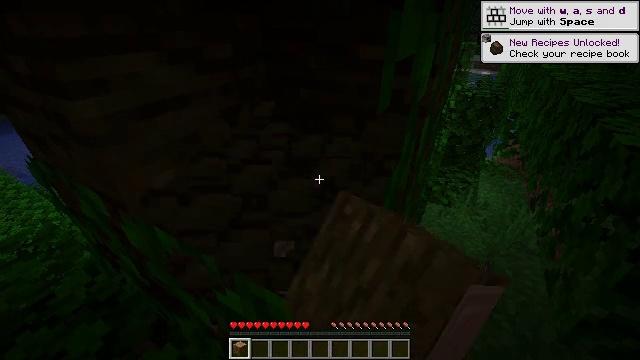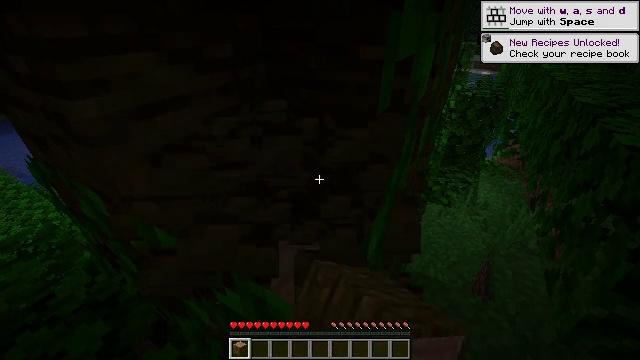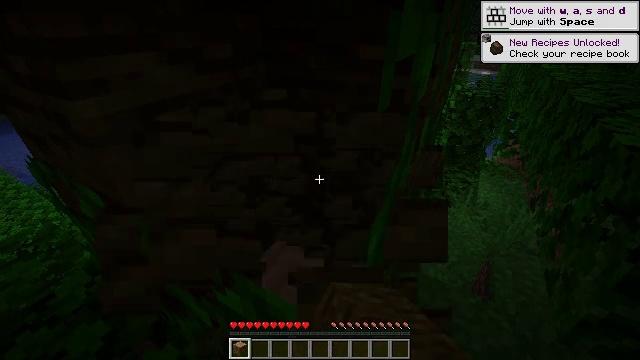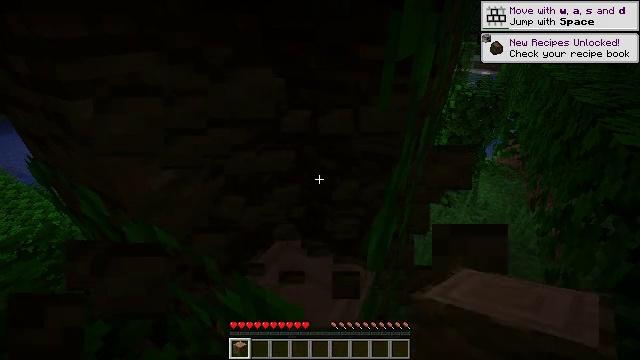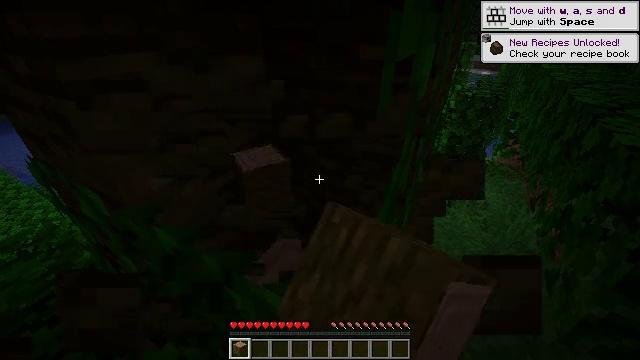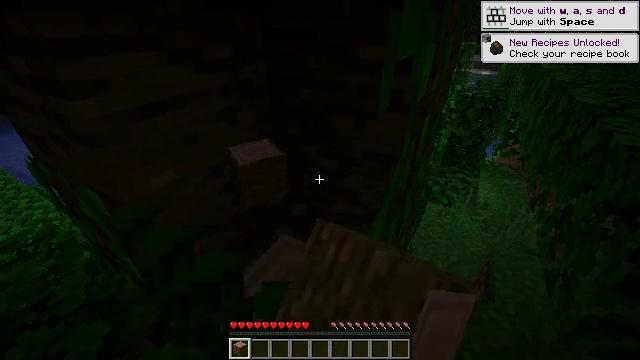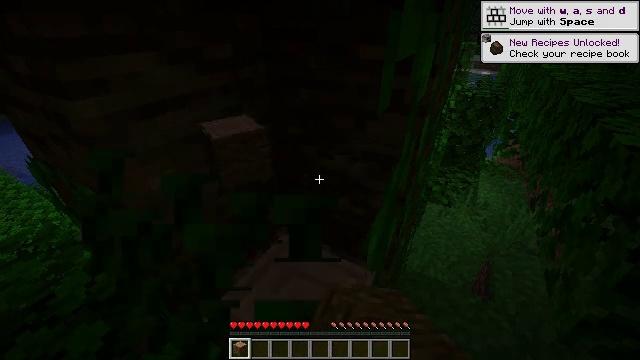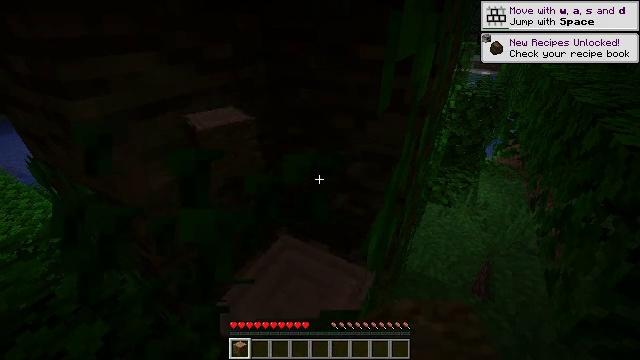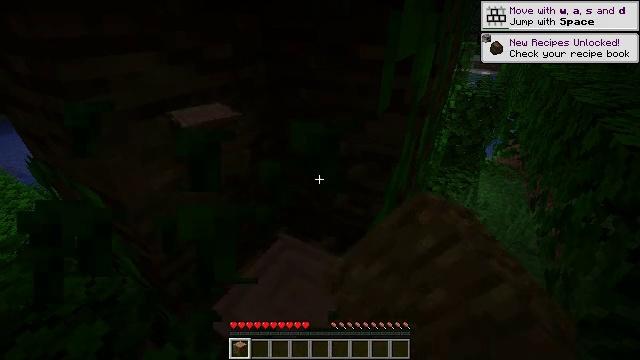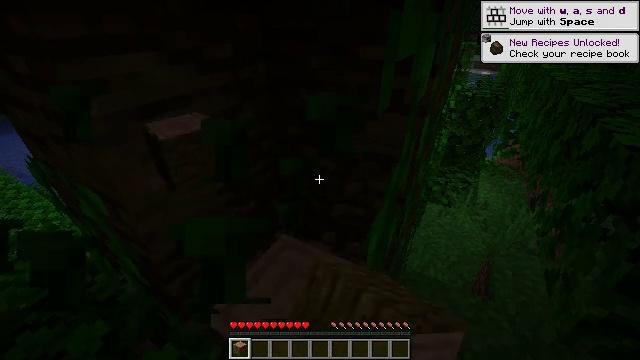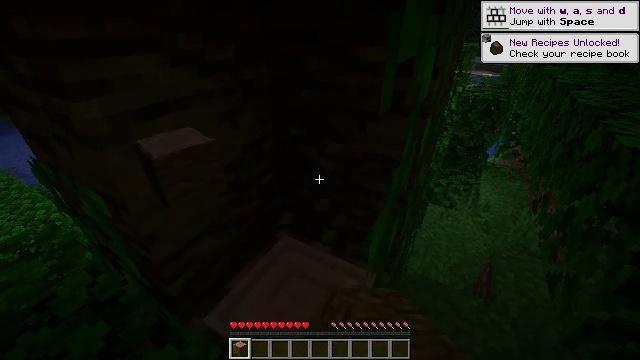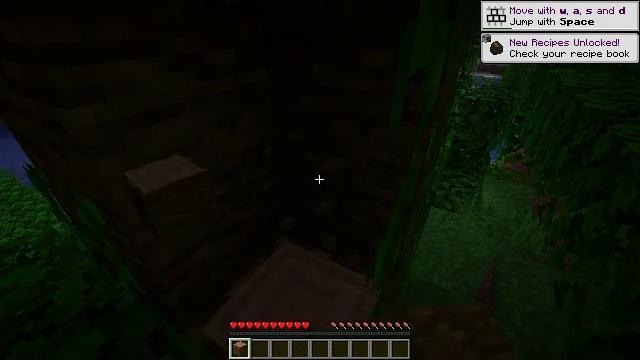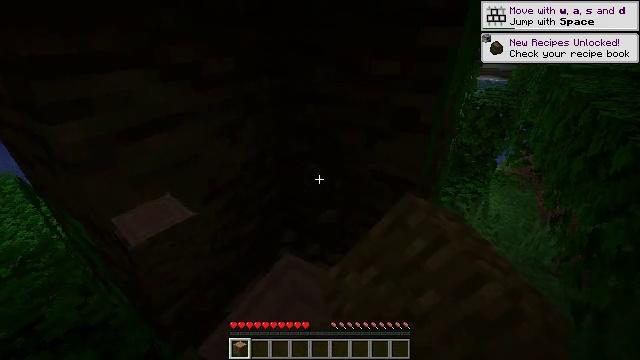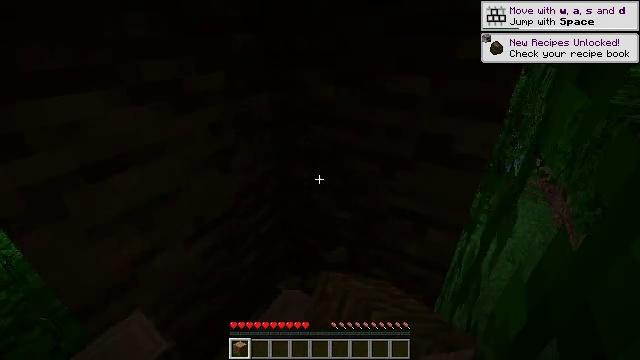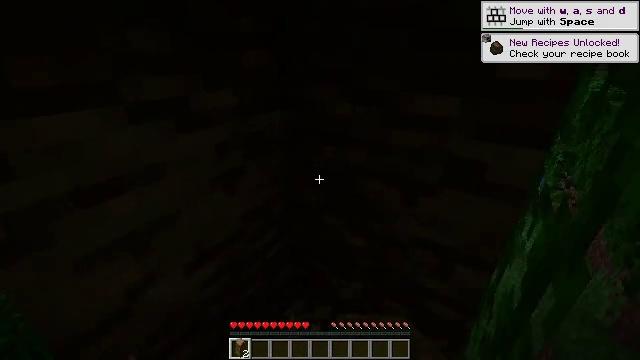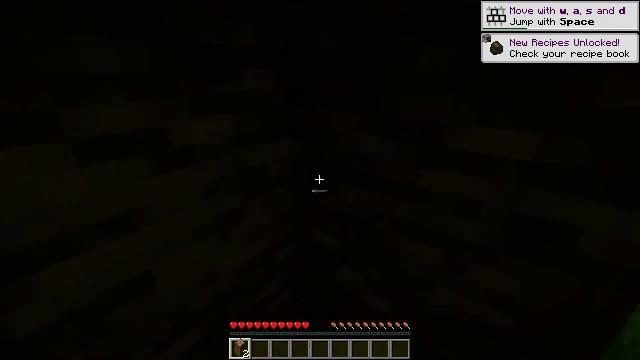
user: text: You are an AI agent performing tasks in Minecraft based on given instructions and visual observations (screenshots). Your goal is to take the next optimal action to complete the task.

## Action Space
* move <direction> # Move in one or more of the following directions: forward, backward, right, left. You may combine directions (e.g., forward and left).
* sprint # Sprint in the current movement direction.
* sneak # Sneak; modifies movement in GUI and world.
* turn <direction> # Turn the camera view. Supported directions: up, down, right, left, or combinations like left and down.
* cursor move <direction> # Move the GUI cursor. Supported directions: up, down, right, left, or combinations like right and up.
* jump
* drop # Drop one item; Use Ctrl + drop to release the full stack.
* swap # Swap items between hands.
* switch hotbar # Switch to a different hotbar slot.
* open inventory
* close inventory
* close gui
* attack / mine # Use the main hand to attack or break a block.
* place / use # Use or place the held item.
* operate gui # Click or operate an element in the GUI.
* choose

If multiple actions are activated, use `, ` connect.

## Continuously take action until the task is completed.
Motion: motion action
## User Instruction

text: Mine the jungle log in the rainforest biome.
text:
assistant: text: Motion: attack / mine
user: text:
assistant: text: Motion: attack / mine
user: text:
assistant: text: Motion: attack / mine
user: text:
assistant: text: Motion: attack / mine
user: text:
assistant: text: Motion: attack / mine
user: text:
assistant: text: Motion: attack / mine
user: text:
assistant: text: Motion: attack / mine
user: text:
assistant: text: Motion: attack / mine
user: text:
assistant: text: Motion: attack / mine
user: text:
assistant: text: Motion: attack / mine
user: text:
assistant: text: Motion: move forward, attack / mine
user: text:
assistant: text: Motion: move forward, attack / mine
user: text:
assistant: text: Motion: move forward, attack / mine
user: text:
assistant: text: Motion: move forward, turn left and up, attack / mine
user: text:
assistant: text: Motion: move forward, turn left and up
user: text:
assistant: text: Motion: move forward, turn left and up
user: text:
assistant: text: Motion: move forward, turn left and up
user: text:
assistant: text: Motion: turn left and up
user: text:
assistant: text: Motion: no_op
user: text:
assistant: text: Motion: attack / mine
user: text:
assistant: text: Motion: attack / mine
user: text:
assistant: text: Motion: attack / mine
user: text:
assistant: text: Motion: attack / mine
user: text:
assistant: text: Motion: attack / mine
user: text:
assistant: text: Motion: attack / mine
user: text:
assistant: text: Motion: attack / mine
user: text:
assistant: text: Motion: attack / mine
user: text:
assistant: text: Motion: attack / mine
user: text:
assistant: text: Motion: attack / mine
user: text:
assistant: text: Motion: attack / mine